Question: I want to add a fitted line of a quadratic fit to a scatteprlot, but the ordering of the points is somehow messed up.
'''
attach(mtcars)
plot(hp, mpg)
fit <- lm(mpg ~ hp + I(hp^2))
summary(fit)
res <- data.frame(cbind(mpg, fitted(fit), hp))
with(res, plot(hp, mpg))
with(res, lines(hp, V2))
'''
This draws lines all over the place, as opposed to the smooh fit through the scatterplot. I'm sure this is pretty straightforward, but I'm a little stumped.

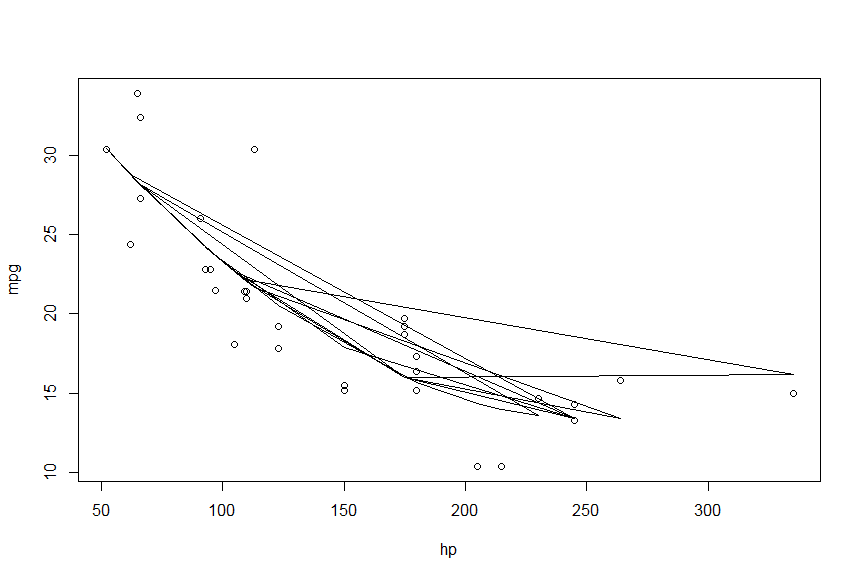
Answer: When you plot a line, all the points are connected in the order they were received. Looks like you want to sort your 'hp' values before connecting the points
'''
res <- data.frame(cbind(mpg, fitted(fit), hp))
res <- res[order(hp), ]
with(res, plot(hp, mpg))
with(res, lines(hp, V2))
'''
to get

Also, to get a smoother line, you might considering predicting at points other than just the 'hp' values you observed. After you fit your model, you can do
'''
php <- seq(min(hp), max(hp), length.out=100)
p <- predict(fit, newdata=data.frame(hp=php))
plot(hp, mpg)
lines(php, p)
'''